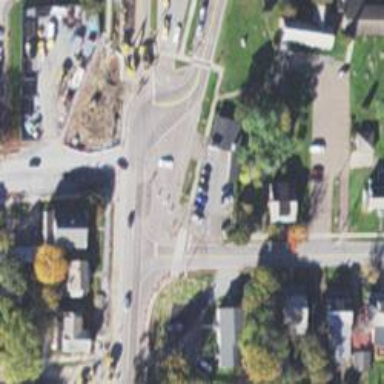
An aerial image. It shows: Primary highway intersecting roundabout.